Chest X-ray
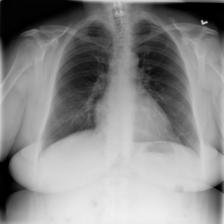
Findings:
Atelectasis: negative
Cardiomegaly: negative
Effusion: negative
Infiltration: positive
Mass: negative
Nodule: negative
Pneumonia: negative
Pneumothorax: negative
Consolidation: negative
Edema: negative
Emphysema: negative
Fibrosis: negative
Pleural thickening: negative
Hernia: negative